Question: How can I change style of indetermine ProgressBar in Android
I need to change color to RED for this progressbar:

Can anybody help me?
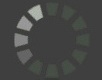
Answer: I got the android source code so I saw how they build de spinner loader, and it's very eassy just two steps
1- create a drawable resource in your drawable folder with you image like below (and named it f.i my_loader)
'''
<animated-rotate xmlns:android="http://schemas.android.com/apk/res/android"
android:drawable="@drawable/your_image_loader"
android:pivotX="50%"
android:pivotY="50%" />
'''
2- in your layout
'''
<LinearLayout
android:layout_width="wrap_content"
android:layout_height="wrap_content"
android:layout_gravity="center"
android:orientation="vertical" >
<ProgressBar
android:id="@+id/progressBar1"
android:layout_width="wrap_content"
android:layout_height="wrap_content"
android:layout_gravity="center"
android:indeterminateDrawable="@drawable/my_loader" />
'''